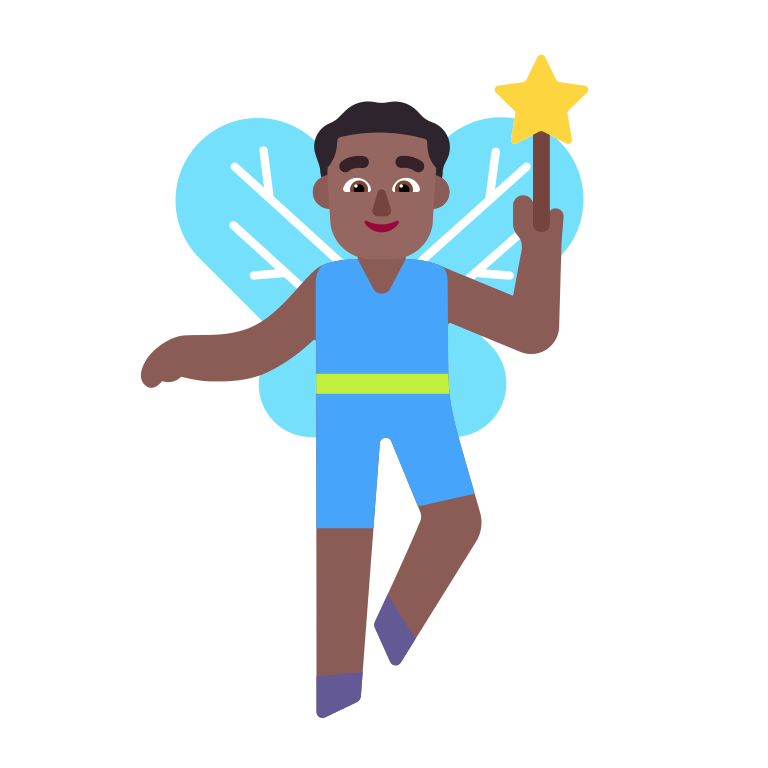
man fairy flat  dark